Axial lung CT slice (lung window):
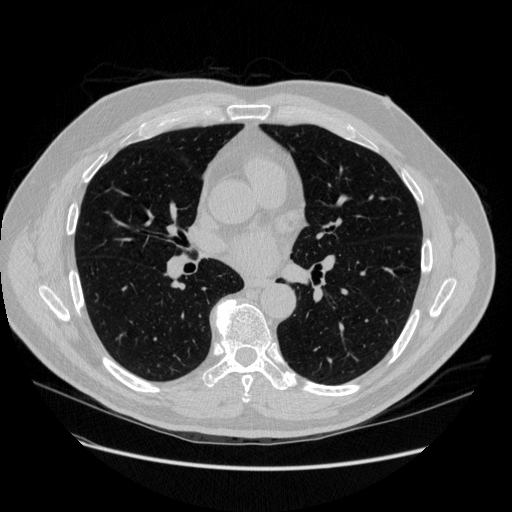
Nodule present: no